Question: I have 20 'JLabels' and all of them have to change their background color when mouse enters and change back to original color when mouse outs.
Do I have to individually bind 2 Event-listeners of 'MouseEntered' and 'MouseExited' with all 'JLabel's separately, or is there any work around so I can make just 2 events kind of monitoring all 'JLabel's?
Like in the image below: there are about 6 'JLabels' and I want each one to change its background color whenever the mouse enters the scene and change back to original color when the mouse outs.

So, do I have to individually set event listeners on all 'JLabels', or there can be a single event listener for all 'JLabels'?
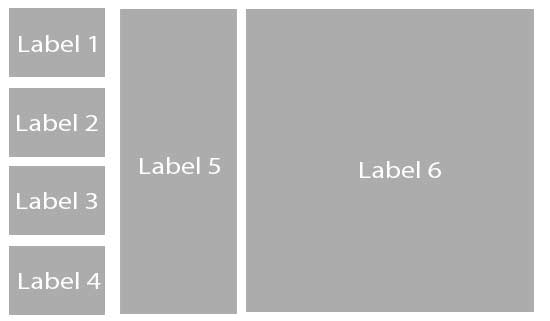
Answer: You can register all 20 JLabels with the same mouse listener. You would do something like this:
'''
MouseListener m = new MouseAdapter() // create our own mouse listener
{
@Override
public void mouseEntered(MouseEvent e)
{
e.getComponent().setBackground(Color.RED);; // this method changes the colours of all the labels
}
@Override
public void mouseExited(MouseEvent e)
{
e.getComponent().setBackground(Color.GREEN); // this method changes the colours back to normal
}
};
for (JLabel label: labels) // iterate over all the labels
{
label.addMouseListener(m); // give them all our mouse listener
}
'''
Where "labels" is some collection (List, Set, array...) of your JLabels, and changeLabelColours() and changeLabelColoursBack() are two methods that you define to change the colours.
hope this helps!
EDIT: reading your edited question, I think I should point out that this code will cause labels to change colour when of the labels is moused-over. I think that's what you mean.